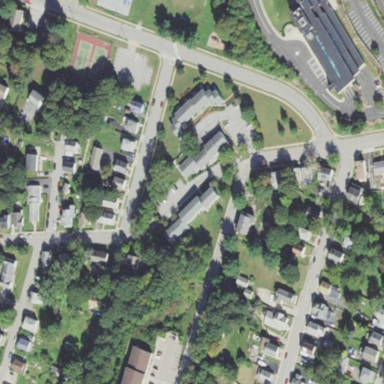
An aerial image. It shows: Residential area with apartments.